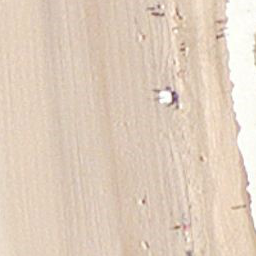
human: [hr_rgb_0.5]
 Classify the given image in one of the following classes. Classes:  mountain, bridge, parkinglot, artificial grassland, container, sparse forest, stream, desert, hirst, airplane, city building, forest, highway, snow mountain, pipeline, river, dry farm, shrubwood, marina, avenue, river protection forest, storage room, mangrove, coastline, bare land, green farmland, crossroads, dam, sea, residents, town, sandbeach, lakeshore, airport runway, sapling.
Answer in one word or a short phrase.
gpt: sandbeach